The image is a continuous-wavelet scalogram (time versus scale) of a rotating-machine vibration signal. Diagnose the rotating machine from this image, choosing from: normal, misalignment, unbalance, looseness.
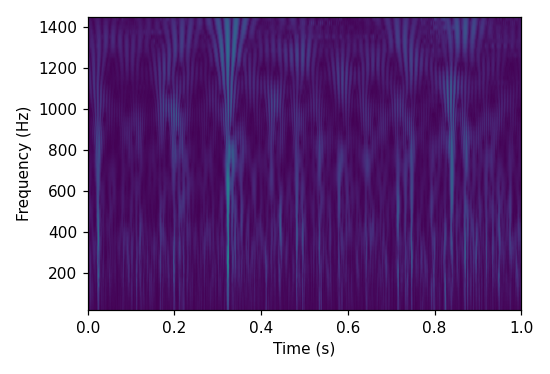
Answer: normal